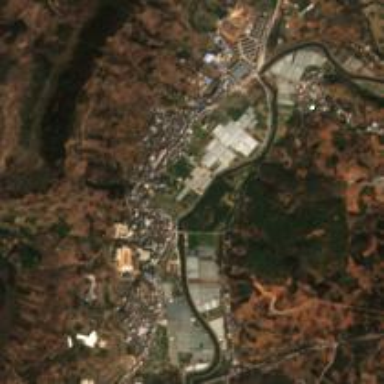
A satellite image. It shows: Ethnic township within town.